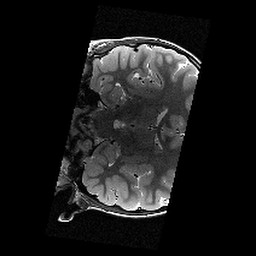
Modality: T2w
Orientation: coronal
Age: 12
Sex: female
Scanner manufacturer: siemens
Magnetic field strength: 3 T
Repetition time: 9.23 s
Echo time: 0.067 s